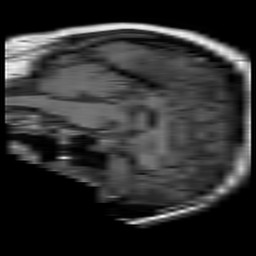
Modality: T1w
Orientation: sagittal
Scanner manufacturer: philips
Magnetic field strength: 1.5 T
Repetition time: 0.7047 s
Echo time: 0.015 s